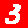
Digit: 3